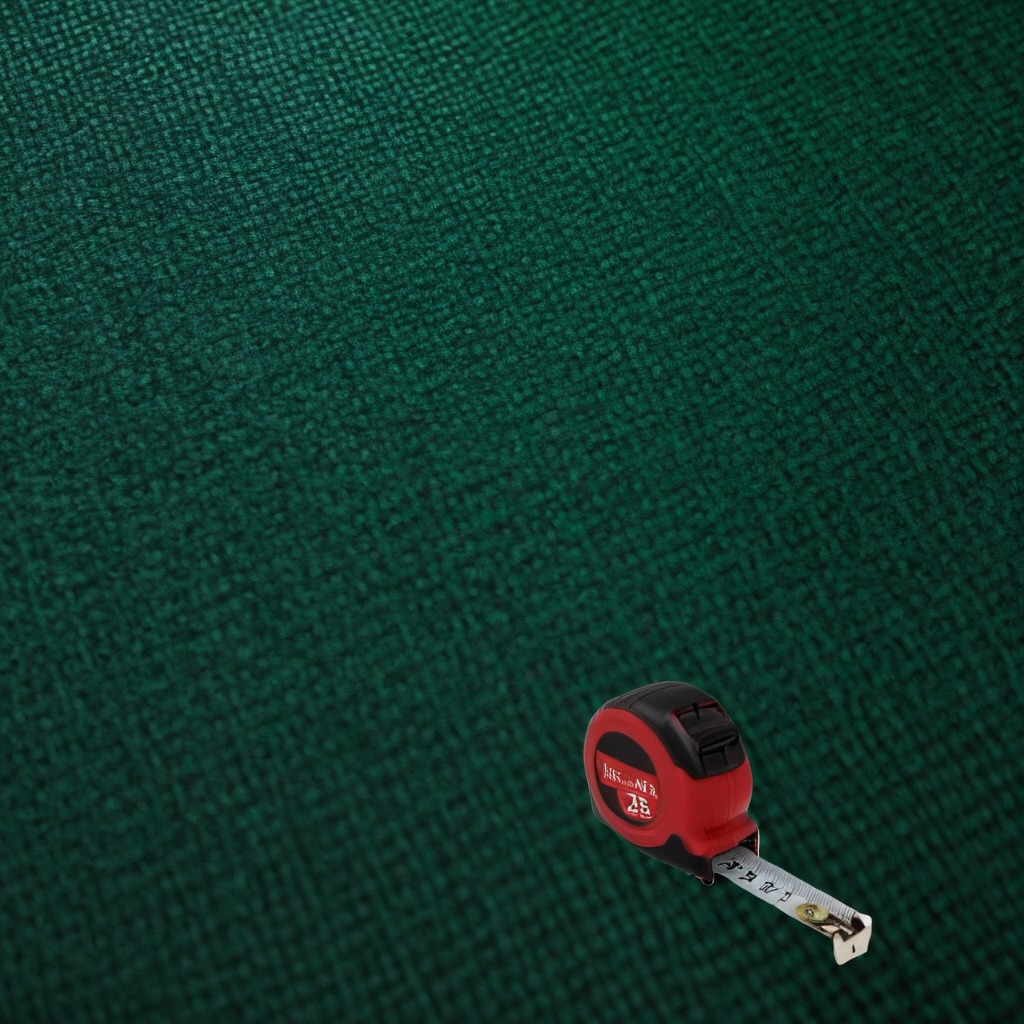
A measuring tape lies on the green rubber mat on the clean granite tabletop inside a workshop at night dim ambient light soft shadows worn but beneath the mat